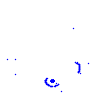
Particle: kaon